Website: home-depot
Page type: cross-sells
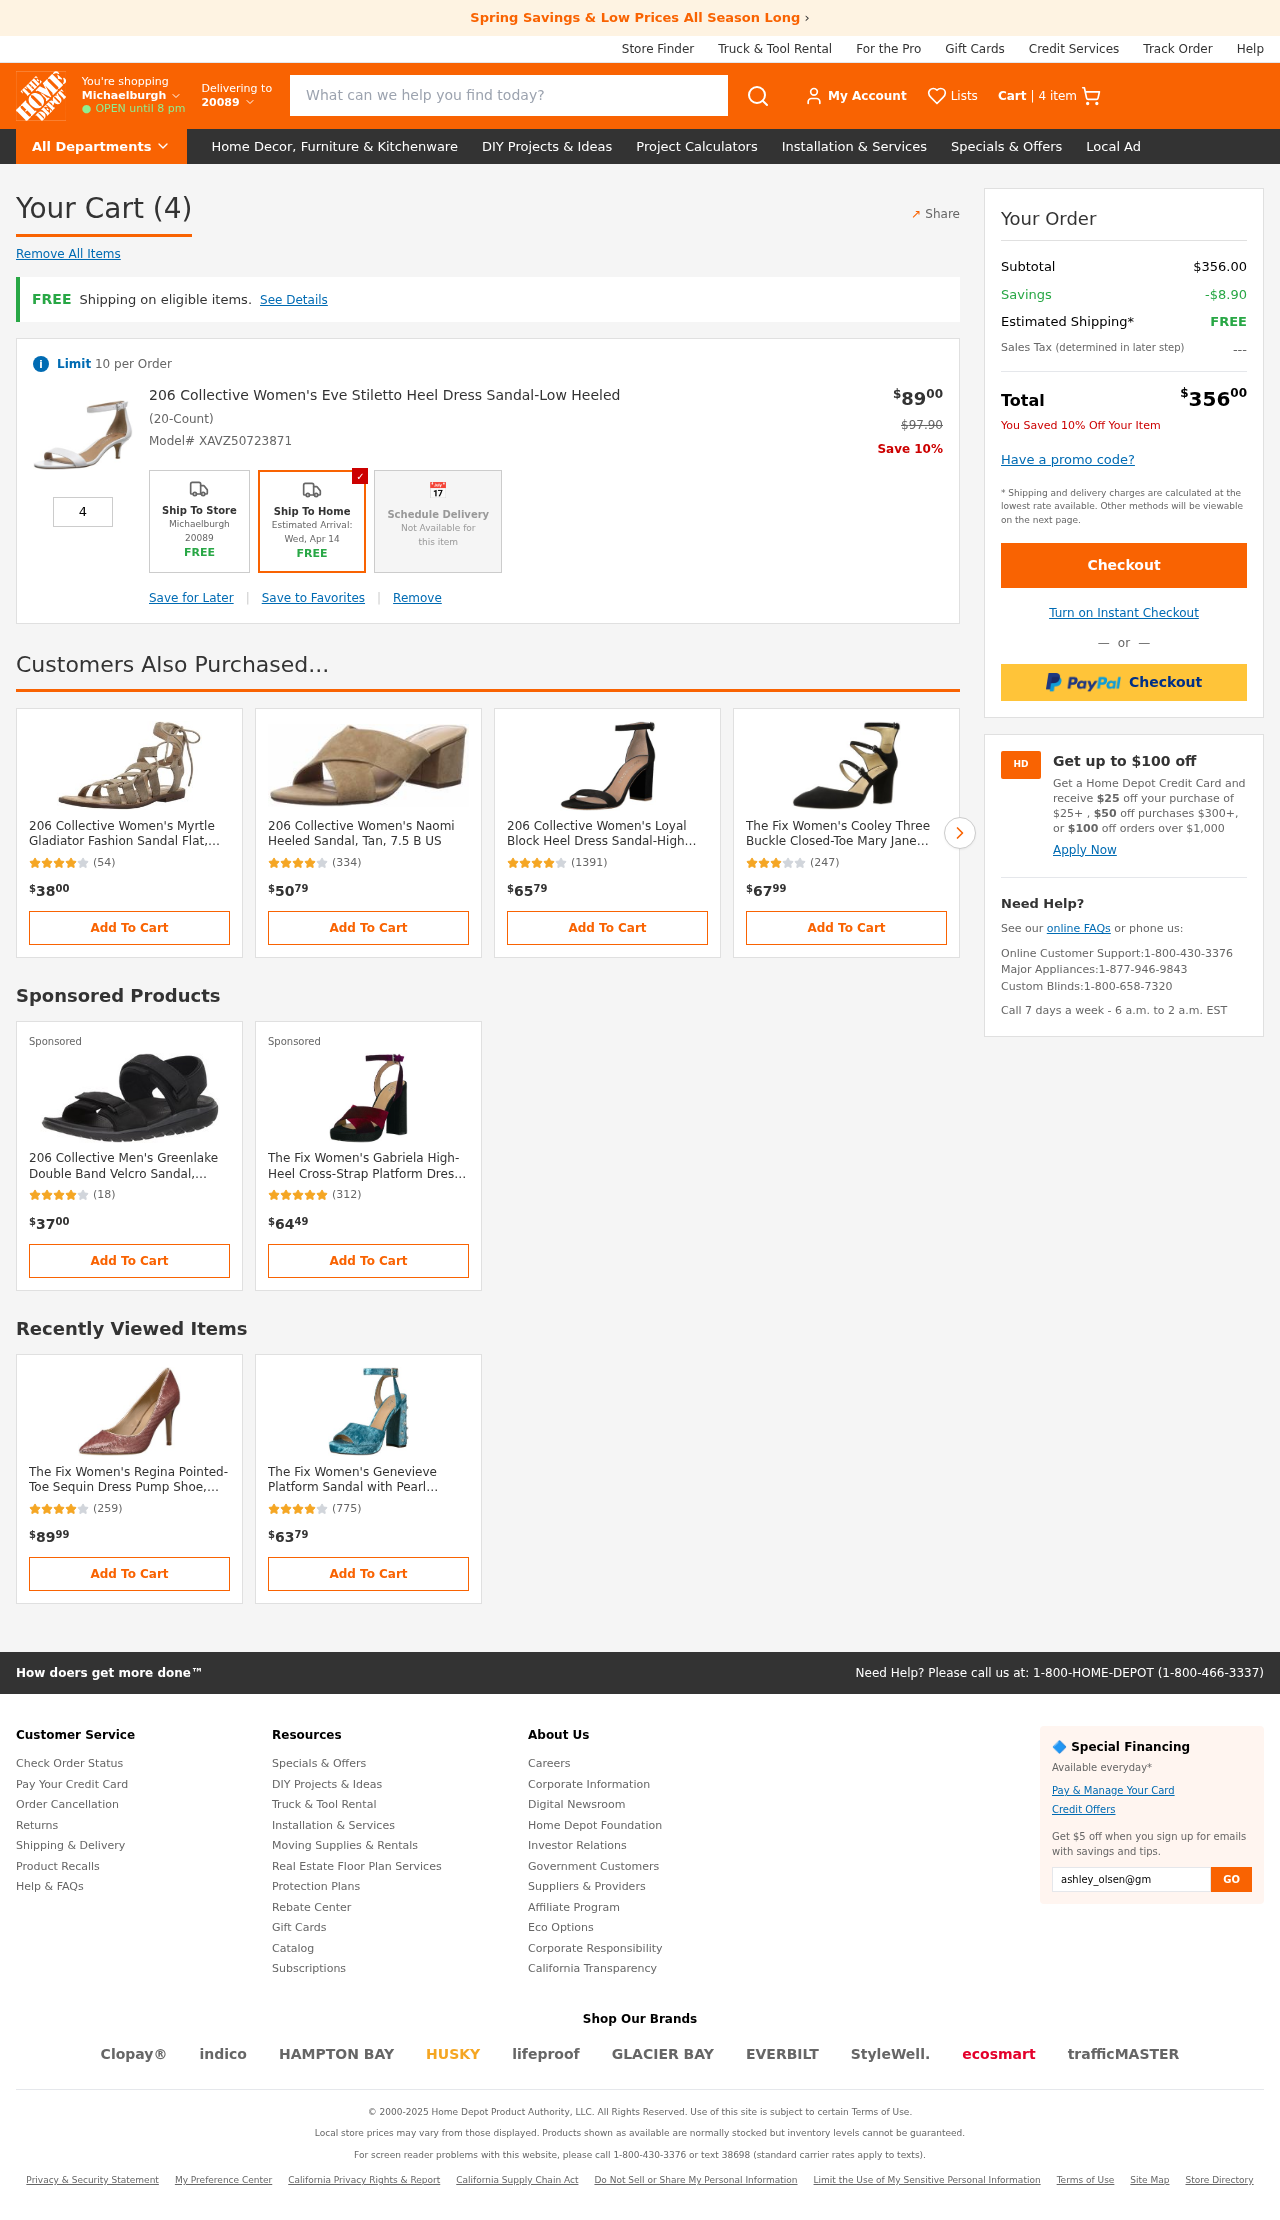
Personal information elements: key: PII_LOCATION1_CITY
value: Michaelburgh
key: PII_POSTCODE
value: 20089
Product elements: key: PRODUCT1_NAME
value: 206 Collective Women's Eve Stiletto Heel Dress Sandal-Low Heeled
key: PRODUCT1_PRICE
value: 89
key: PRODUCT1_QUANTITY
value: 4
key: PRODUCT1_ORIGINAL_PRICE
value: $97.90
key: PRODUCT2_NAME
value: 206 Collective Women's Myrtle Gladiator Fashion Sandal Flat, taupe suede, 7 B US
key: PRODUCT2_NUM_RATINGS
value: (54)
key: PRODUCT2_PRICE
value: $3800
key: PRODUCT3_NAME
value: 206 Collective Women's Naomi Heeled Sandal, Tan, 7.5 B US
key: PRODUCT3_NUM_RATINGS
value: (334)
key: PRODUCT3_PRICE
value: $5079
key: PRODUCT4_NAME
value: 206 Collective Women's Loyal Block Heel Dress Sandal-High Heeled
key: PRODUCT4_NUM_RATINGS
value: (1391)
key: PRODUCT4_PRICE
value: $6579
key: PRODUCT5_NAME
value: The Fix Women's Cooley Three Buckle Closed-Toe Mary Jane Dress Pump,Black,8 B US
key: PRODUCT5_NUM_RATINGS
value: (247)
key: PRODUCT5_PRICE
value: $6799
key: PRODUCT6_NAME
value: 206 Collective Men's Greenlake Double Band Velcro Sandal, Black Canvas/Nubuck, 8.5 D US
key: PRODUCT6_NUM_RATINGS
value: (18)
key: PRODUCT6_PRICE
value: $3700
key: PRODUCT7_NAME
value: The Fix Women's Gabriela High-Heel Cross-Strap Platform Dress Sandal,wine/dark purple/black,11 B US
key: PRODUCT7_NUM_RATINGS
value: (312)
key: PRODUCT7_PRICE
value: $6449
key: PRODUCT8_NAME
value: The Fix Women's Regina Pointed-Toe Sequin Dress Pump Shoe, Rose Gold, 6.5 B US
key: PRODUCT8_NUM_RATINGS
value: (259)
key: PRODUCT8_PRICE
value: $8999
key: PRODUCT9_NAME
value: The Fix Women's Genevieve Platform Sandal with Pearl Embellished Heel, Sea Green Crushed Velvet, 6 B
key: PRODUCT9_NUM_RATINGS
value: (775)
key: PRODUCT9_PRICE
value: $6379
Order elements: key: ORDER_NUM_ITEMS
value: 4 item
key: ORDER_NUM_ITEMS
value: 4
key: ORDER_SKU
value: Model# XAVZ50723871
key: ORDER_SUBTOTAL
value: $356.00
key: ORDER_SAVINGS
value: -$8.90
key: ORDER_TOTAL
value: $35600
Search elements: key: HEADER_SEARCH
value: What can we help you find today?